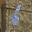
Label: 6